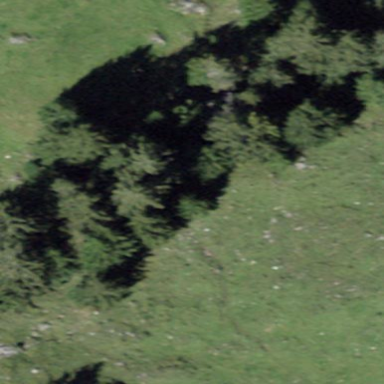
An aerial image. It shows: Forest area.